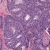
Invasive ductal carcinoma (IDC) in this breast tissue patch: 0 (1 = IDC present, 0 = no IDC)